Question: My emulator is able to view pages on the internet using the default installed browser application.
the webpage is live:
However, I am using a short script with webView and WebChromeClient and get the error
> Web page not available
for any webpage I put in the script.
How do I get the activity to display the webpage?

code:
'''
package com.example.com.android.jquery;
import android.os.Bundle;
import android.os.Handler;
import android.app.Activity;
import android.app.AlertDialog;
import android.content.Context;
import android.content.DialogInterface;
import android.util.Log;
import android.view.Menu;
import android.webkit.JsResult;
import android.webkit.WebChromeClient;
import android.webkit.WebSettings;
import android.webkit.WebView;
public class MainActivity extends Activity {
private static final String LOG_TAG = "WebViewDemo";
private WebView mWebView;
private Handler mHandler = new Handler();
@Override
public void onCreate(Bundle icicle) {
super.onCreate(icicle);
setContentView(R.layout.activity_main);
mWebView = (WebView) findViewById(R.id.broswer);
WebSettings webSettings = mWebView.getSettings();
webSettings.setSavePassword(false);
webSettings.setSaveFormData(false);
webSettings.setJavaScriptEnabled(true);
webSettings.setSupportZoom(false);
mWebView.setWebChromeClient(new MyWebChromeClient());
mWebView.addJavascriptInterface(new DemoJavaScriptInterface(), "demo");
mWebView.loadUrl("http://www.leobee.com");
}
final class DemoJavaScriptInterface {
DemoJavaScriptInterface() {
}
/**
* This is not called on the UI thread. Post a runnable to invoke
* loadUrl on the UI thread.
*/
public void clickOnAndroid() {
mHandler.post(new Runnable() {
public void run() {
mWebView.loadUrl("javascript:wave()");
}
});
}
}
/**
* Provides a hook for calling "alert" from javascript. Useful for
* debugging your javascript.
*/
final class MyWebChromeClient extends WebChromeClient {
@Override
public boolean onJsAlert(WebView view, String url, String message, JsResult result) {
Log.d(LOG_TAG, message);
result.confirm();
return true;
}
}
}
'''
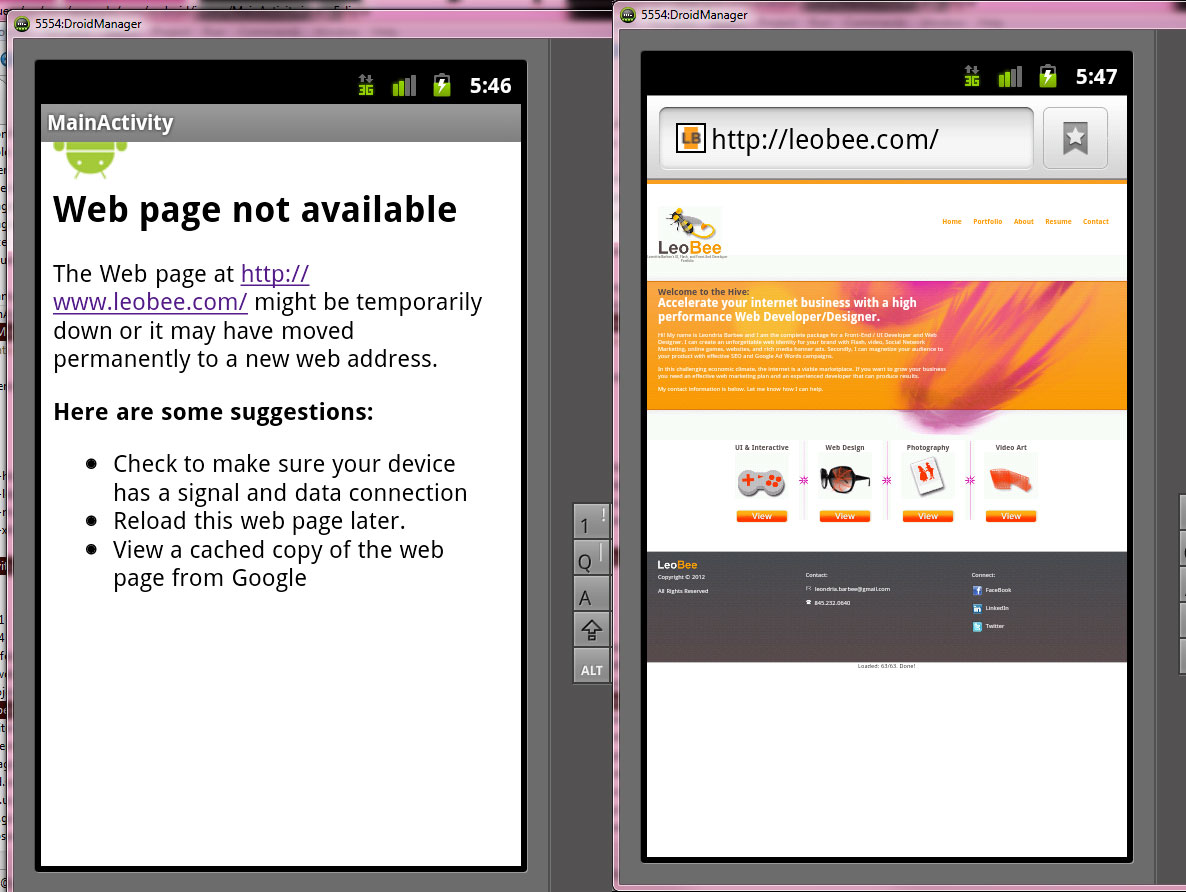
Answer: Check your app internet use permission.
Thanks